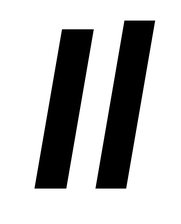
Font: Roboto-Italic_Bold_Italic